Question: When I run the following Sql I get the following results DB2 SQL :
'''
Select * from LOTOIL1 where lotkey = 'B20130806'
order by OIPRI ASC
'''
The results :

I am ordering on OIPRI and would like to get the results :
'''
-3
-1
0
3
'''
What do I need to do to get the results?
Thanks in advance.
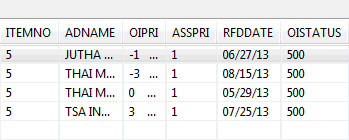
Answer: Try
'''
order by OIPRI * 1 ASC
'''
to force 'integer' conversion.
But actually you should change your data type to a numeric type.